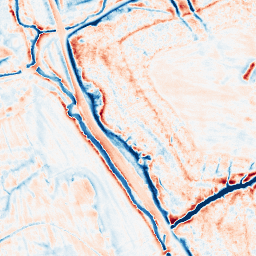
Category: edge_preserving
Decomposition family: guided
Decomposition parameters: radius: 4
eps: 1
Upsampling method: quadratic
Upsampling parameters: scale: 8
Upsampling scale: 8